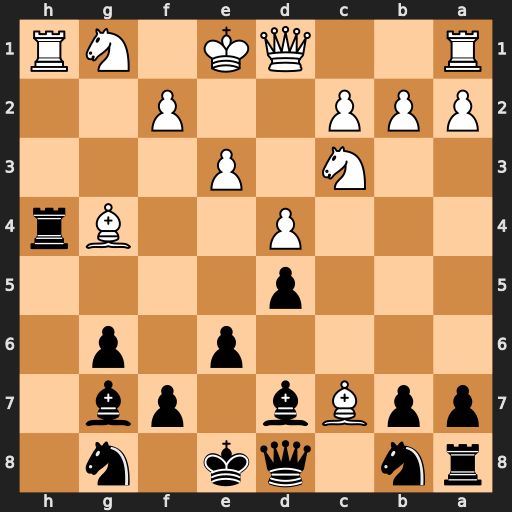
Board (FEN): rn1qk1n1/ppBb1pb1/4p1p1/3p4/3P2Br/2N1P3/PPP2P2/R2QK1NR
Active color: b
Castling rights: KQq
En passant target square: -
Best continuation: Rxh1 Bxd8 Rxg1+ Kd2 Rxd1+